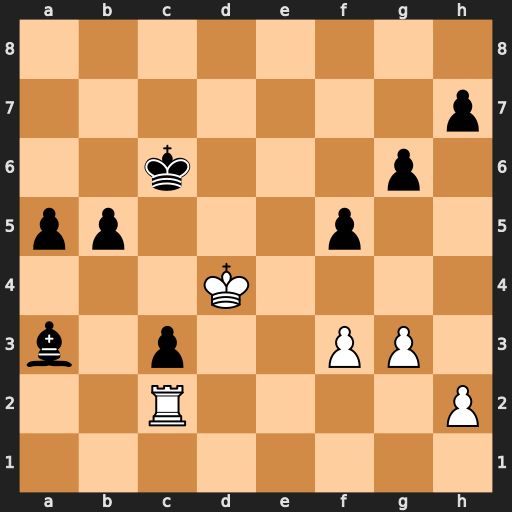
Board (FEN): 8/7p/2k3p1/pp3p2/3K4/b1p2PP1/2R4P/8
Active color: w
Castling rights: -
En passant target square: -
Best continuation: Rxc3+ Kb7 Rxa3